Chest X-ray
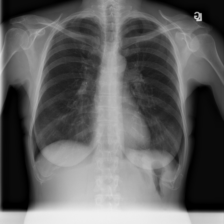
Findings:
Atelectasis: negative
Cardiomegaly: negative
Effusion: negative
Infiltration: negative
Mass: negative
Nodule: negative
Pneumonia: negative
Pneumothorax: negative
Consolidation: negative
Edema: negative
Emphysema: negative
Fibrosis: negative
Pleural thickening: negative
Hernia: negative